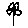
Label: flower